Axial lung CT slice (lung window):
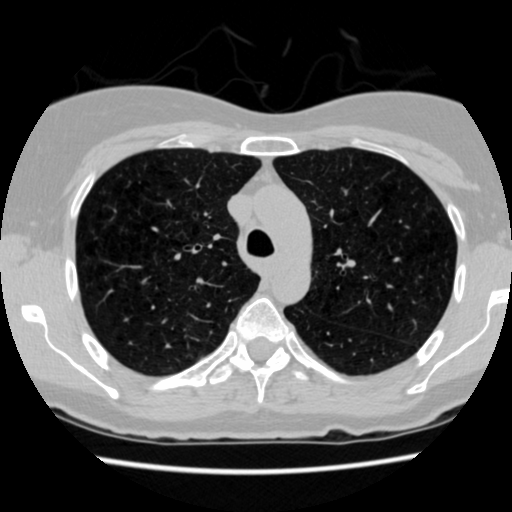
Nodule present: no